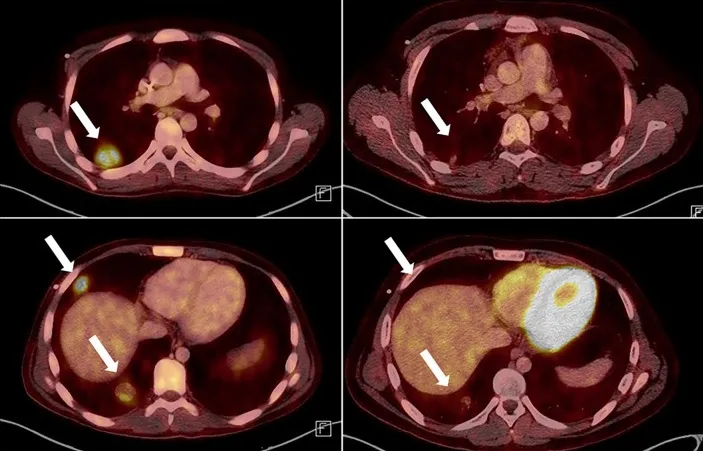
Thoracic FDG-PET CT prior to treatment (left side) and after 5 cycles or Rituximab (right side). Lesions marked with arrows. The luminous structure in the lower right picture is the left ventricle, which shows an increased metabolism compared to the right picture, because it is contracting. This FDG-PET accumulation has nothing to do with the metabolism of the tumor cells.
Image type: radiology (pet)